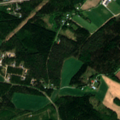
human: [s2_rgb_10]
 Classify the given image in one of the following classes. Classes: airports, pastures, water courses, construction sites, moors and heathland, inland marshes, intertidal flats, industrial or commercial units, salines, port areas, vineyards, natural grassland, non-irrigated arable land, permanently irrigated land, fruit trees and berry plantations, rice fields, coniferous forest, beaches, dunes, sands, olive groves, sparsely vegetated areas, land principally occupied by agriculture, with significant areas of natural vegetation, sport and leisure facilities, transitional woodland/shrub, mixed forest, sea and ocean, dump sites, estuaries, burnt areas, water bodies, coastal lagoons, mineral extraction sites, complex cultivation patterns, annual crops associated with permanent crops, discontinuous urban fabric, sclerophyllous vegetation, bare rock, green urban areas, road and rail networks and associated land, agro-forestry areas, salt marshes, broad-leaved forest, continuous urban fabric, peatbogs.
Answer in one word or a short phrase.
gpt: discontinuous urban fabric, non-irrigated arable land, land principally occupied by agriculture, with significant areas of natural vegetation, broad-leaved forest, mixed forest